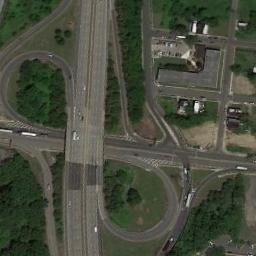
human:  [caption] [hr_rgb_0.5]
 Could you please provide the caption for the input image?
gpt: There are many trees beside the overpass .

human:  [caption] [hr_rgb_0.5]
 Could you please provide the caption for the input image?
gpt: The clover-leaf overpasses over the roads on the green space and some buildings are next to the overpass .

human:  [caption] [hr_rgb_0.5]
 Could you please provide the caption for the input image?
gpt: The overpass is next to some houses and trees .

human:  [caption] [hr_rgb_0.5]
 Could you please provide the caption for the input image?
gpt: The perimeter of the overpasses is completely covered by vegetation .

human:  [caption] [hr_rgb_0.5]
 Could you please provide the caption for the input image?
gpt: There are many trees and some buildings beside the overpass .